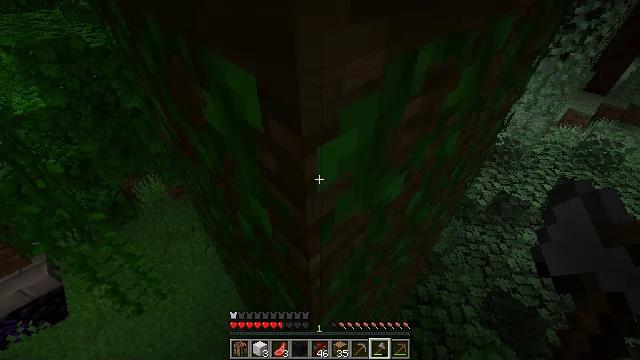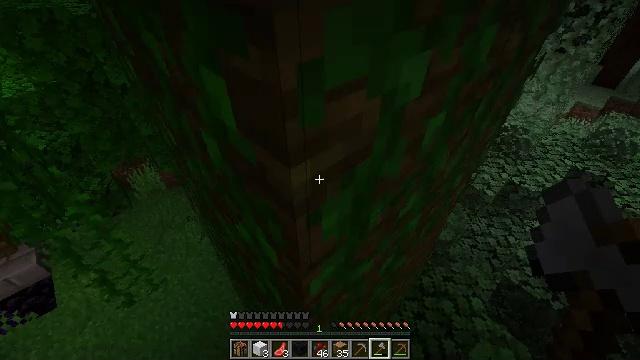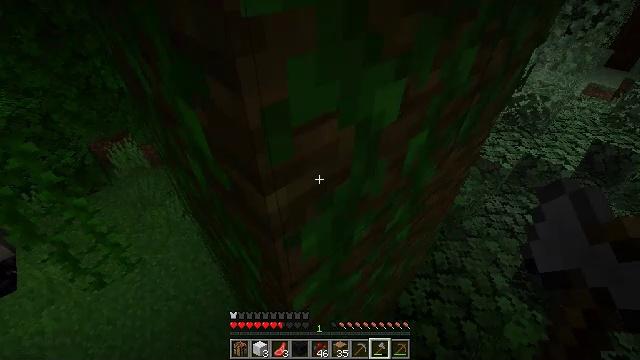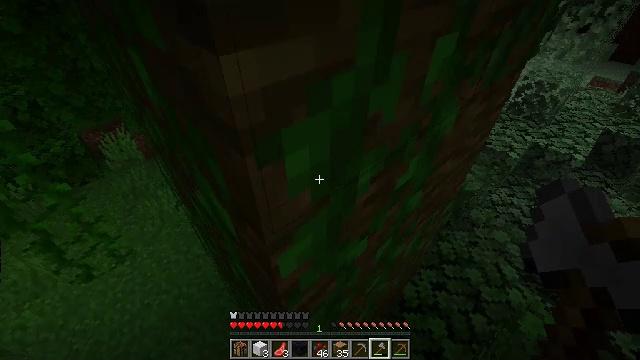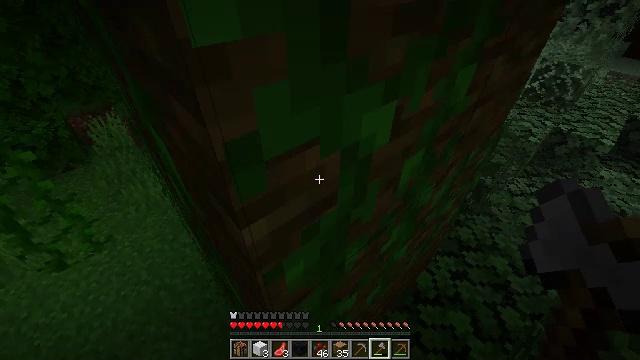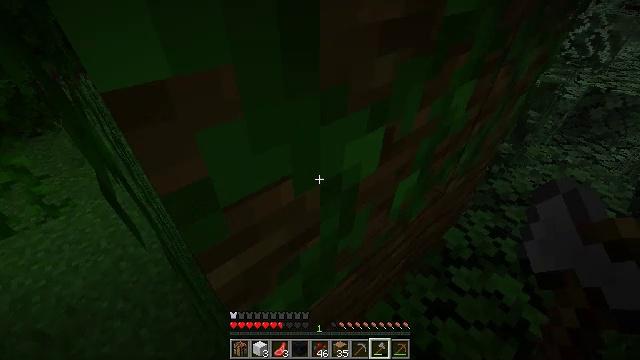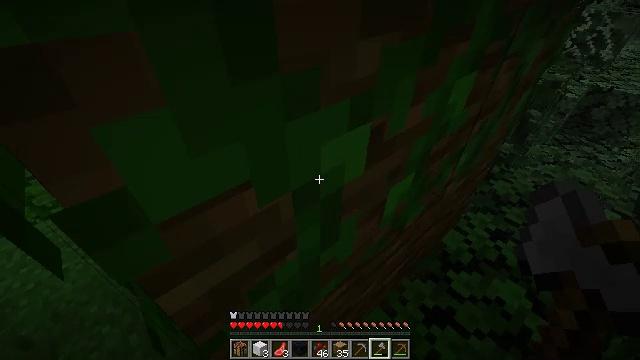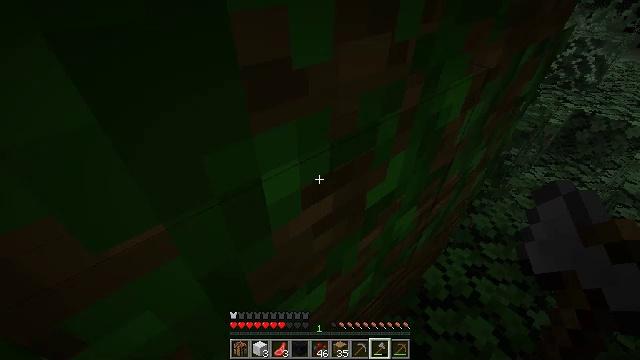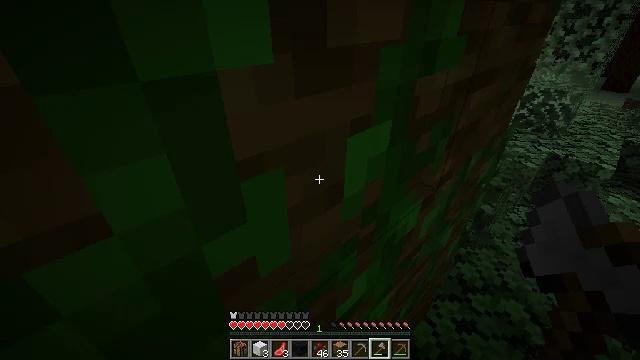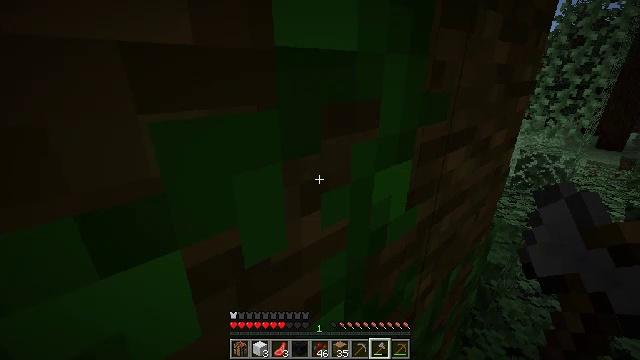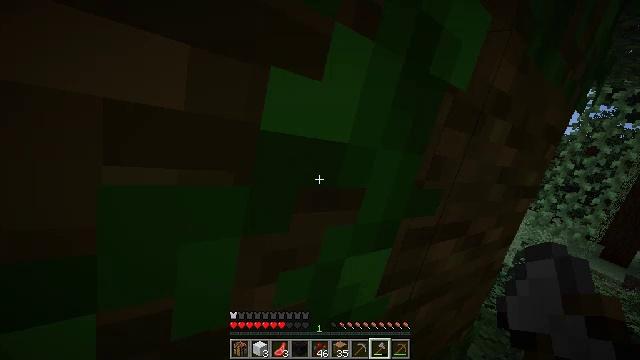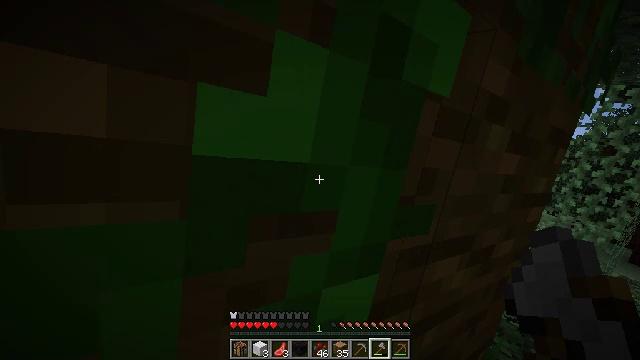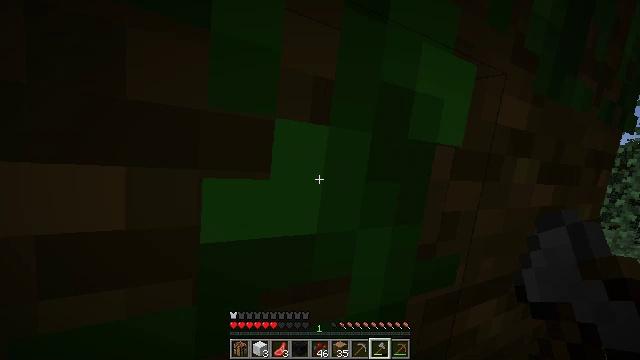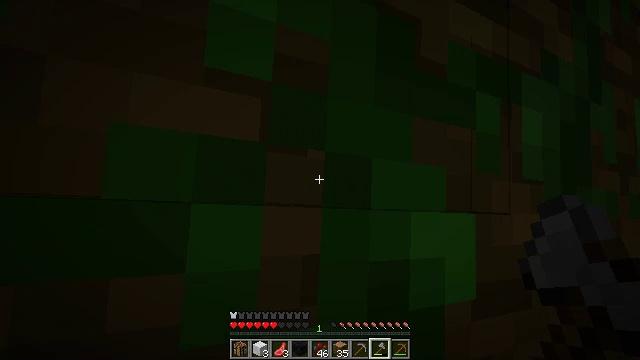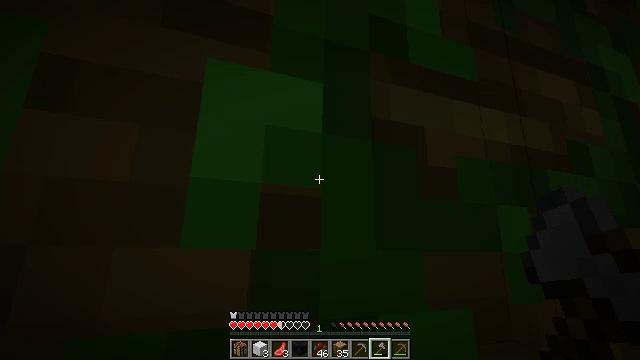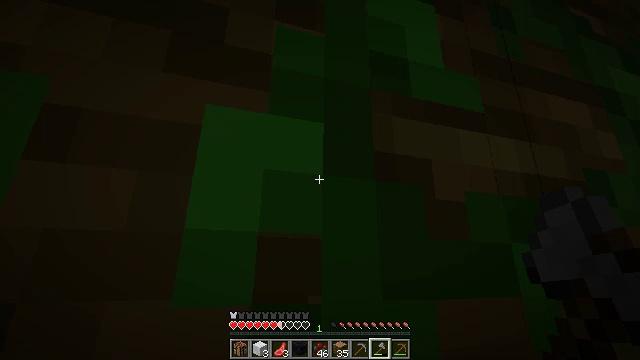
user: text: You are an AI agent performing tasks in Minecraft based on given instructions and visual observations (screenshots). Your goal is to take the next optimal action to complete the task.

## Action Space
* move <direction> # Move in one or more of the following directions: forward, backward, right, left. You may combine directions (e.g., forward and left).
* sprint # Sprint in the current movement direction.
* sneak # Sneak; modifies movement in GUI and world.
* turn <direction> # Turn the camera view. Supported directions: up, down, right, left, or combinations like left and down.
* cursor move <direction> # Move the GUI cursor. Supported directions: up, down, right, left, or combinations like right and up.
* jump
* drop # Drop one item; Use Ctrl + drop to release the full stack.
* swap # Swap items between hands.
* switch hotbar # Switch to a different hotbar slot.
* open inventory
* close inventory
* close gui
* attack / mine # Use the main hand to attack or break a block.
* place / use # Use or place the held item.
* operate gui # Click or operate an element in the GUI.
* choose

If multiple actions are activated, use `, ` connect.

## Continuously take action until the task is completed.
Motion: motion action
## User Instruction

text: Mine the jungle leaves to get saplings or sticks.
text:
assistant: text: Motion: move forward, jump
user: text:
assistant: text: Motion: move forward, jump
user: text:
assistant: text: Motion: move forward, jump
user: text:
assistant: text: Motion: move forward, turn up, jump
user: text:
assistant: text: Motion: move forward, jump
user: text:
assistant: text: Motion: move forward, jump
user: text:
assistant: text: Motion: move forward, jump
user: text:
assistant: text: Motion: move forward, turn right and up, jump
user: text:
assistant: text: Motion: move forward, turn left and up, jump
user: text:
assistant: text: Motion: move forward, turn left and up, jump
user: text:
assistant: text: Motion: move forward, turn left and up, jump
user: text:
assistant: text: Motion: move forward, turn left and up, jump
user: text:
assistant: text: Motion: move forward, turn left and up, jump
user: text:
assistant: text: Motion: move forward, turn left and up, jump
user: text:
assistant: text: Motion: move forward, turn left and up, jump
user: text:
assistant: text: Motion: move forward and move left, turn right and up, jump
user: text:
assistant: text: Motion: move forward and move left, turn up, jump
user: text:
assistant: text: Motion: move forward and move left, turn left and up, jump
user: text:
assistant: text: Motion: move forward and move left, turn left and up, jump
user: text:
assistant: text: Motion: move forward and move left, turn left and up, jump
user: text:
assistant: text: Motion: move forward and move left, turn up, jump
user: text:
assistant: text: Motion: move forward and move left, turn right and up, jump
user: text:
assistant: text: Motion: move forward, turn right, jump
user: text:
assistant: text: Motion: move forward, jump
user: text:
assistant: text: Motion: move forward, jump
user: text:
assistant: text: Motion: move forward, jump
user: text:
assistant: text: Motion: move forward and move right, turn down, jump
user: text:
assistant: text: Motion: move forward and move right, jump
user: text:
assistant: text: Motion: move forward and move right, turn down, jump
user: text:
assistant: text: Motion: move forward and move right, turn down, jump